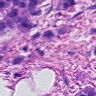
Metastatic tissue present: yes